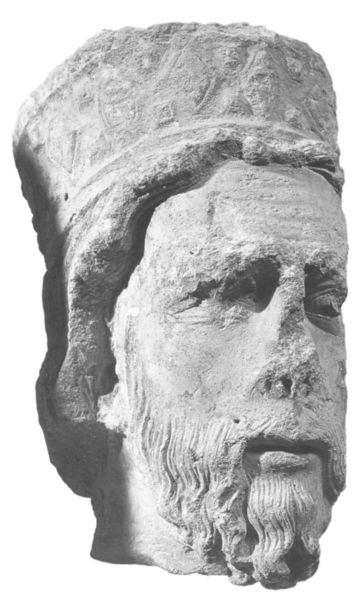
Titel: Königsgalerie an der Westfassade von Notre-Dame in Paris, Kopf eines Königs aus dem Alten Testament
Standort: Herkunftsort: Paris, Notre-Dame (EU - F - Ile-de-France)
Institution: Paris, Musée de Cluny
Schlagwörter: kopf, mann, grau, hut, mund, nase, ohr, bart, augen, stein, figur, haare, nase fehlt